Question: In or , how I could determine whether the debugging feature is enabled on my running application?

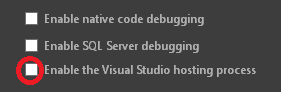
Answer: c#: 'if (Debugger.IsAttached = true)'
vb: 'If Debugger.IsAttached Then'
edit: ignore that bit above, I misunderstood, try this:
'if (AppDomain.CurrentDomain.FriendlyName.EndsWith("vshost.exe"))'
or another:
'if (Assembly.GetCallingAssembly().FullName.Contains("mscorlib"))'
but yes, if you then named your assembly mscorlib you might run into problems...